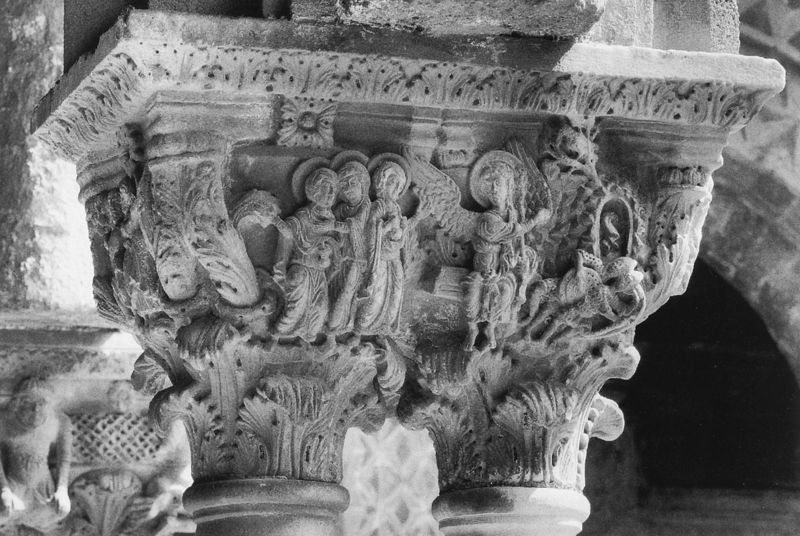
Titel: Kreuzgang
Standort: Monreale, Dom (EU - I - Sizilien)
Schlagwörter: blätter, flügel, menschen, blumen, bunt, männer, pfeiler, säule, säulen, gürtel, muster, ornament, sockel, stein, kirche, pflanze, pflanzen, engel, relief, figuren, floral, ornamente, gewölbe, mauerwerk, kapitell, fries, sims, heiligenschein, nimbus, jesus, christlich, blattwerk, romanik, tempel, heilige, korinthisch, gloriole, erzengel, römisch, kreuzgang, akanthus, romanisch, palmette, arkantusblätter, romanischj, halbrlief, ora